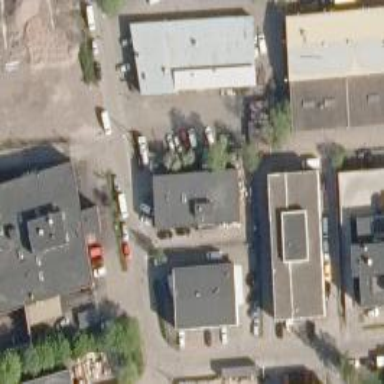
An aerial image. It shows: Car rental service.